Field crop: maize
Growth stage: 2
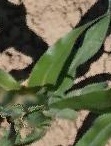
Species: maize